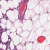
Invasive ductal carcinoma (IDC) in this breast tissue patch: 0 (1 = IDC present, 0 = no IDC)